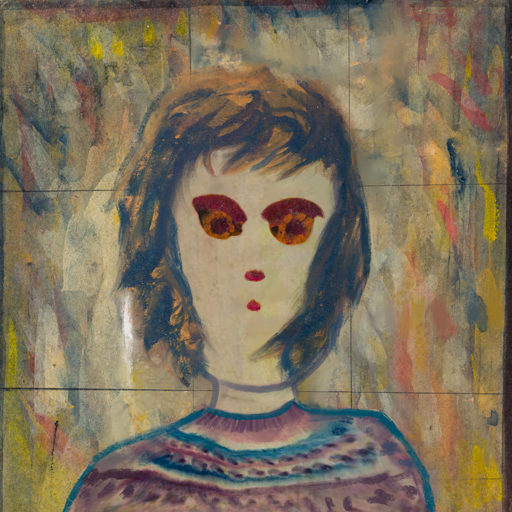
Background: GypsyMother, Head And Neck Front: Hill_Girl, Face Front: Doll, Bust: HillGirl, Hair Front: InTheSun, Head Accessory: Blank, Second Necklace: Blank, Necklace: Blank, Baby: Blank